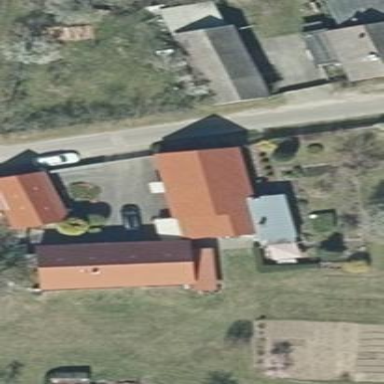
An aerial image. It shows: Flat roof building with grey roof.